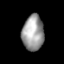
Tissue: lung
Cell type: Endothelial cells
Senescence score: 0.5497
Nuclear area (px): 750
Mean DAPI intensity: 156.717